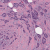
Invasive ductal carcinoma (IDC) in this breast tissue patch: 1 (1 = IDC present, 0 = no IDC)